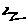
Label: zigzag